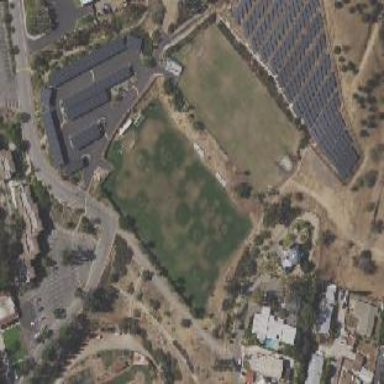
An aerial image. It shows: Soccer pitch for outdoor sports and leisure activities.